Question: I've added a menu context item to the TreelistEx. This menu item sends a messages that I later catch in a HandleMessage method.
In this method i create a new item ( template type and parent item are given in the source of the treelist field ).
All i need now is a way to ask the user for a name. But i haven't been able to find a simple way to do this.

'''
class MyTreeListEx : TreelistEx, IMessageHandler
{
void IMessageHandler.HandleMessage(Message message)
{
if (message == null)
{ return; }
if (message["id"] == null)
{ return; }
if (!message["id"].Equals(ID))
{ return; }
switch (message.Name)
{
case "treelist:edit":
// call default treelist code
case "mytreelistex:add":
// my own code to create a new item
}
}
}
'''
Does anyone have any suggestions on how to achieve this ?
Edit: added image & code + i'm using Sitecore 8 Update 1
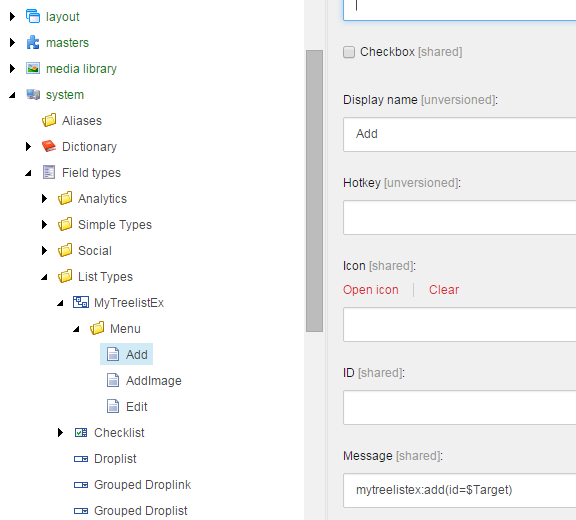
Answer: I don't know which version of Sitecore you use but what you can try is 'SheerResponse.Input' method.
You can use it like this:
'''
using Sitecore.Configuration;
using Sitecore.Globalization;
using Sitecore.Shell.Applications.ContentEditor.FieldTypes;
using Sitecore.Web.UI.Sheer;
void IMessageHandler.HandleMessage(Message message)
{
...
case "mytreelistex:add":
Sitecore.Context.ClientPage.Start(this, "AddItem");
break;
}
protected static void AddItem(ClientPipelineArgs args)
{
if (args.IsPostBack)
{
if (!args.HasResult)
return;
string newItemName = args.Result;
// create new item here
// if you need refresh the page:
//SheerResponse.Eval("scForm.browser.getParentWindow(scForm.browser.getFrameElement(window).ownerDocument).location.reload(true)");
}
else
{
SheerResponse.Input("Enter the name of the new item:", "New Item Default Name", Settings.ItemNameValidation,
Translate.Text("'$Input' is not a valid name."), Settings.MaxItemNameLength);
args.WaitForPostBack();
}
}
'''
This code will even validate your new item name for incorrect characters and length.